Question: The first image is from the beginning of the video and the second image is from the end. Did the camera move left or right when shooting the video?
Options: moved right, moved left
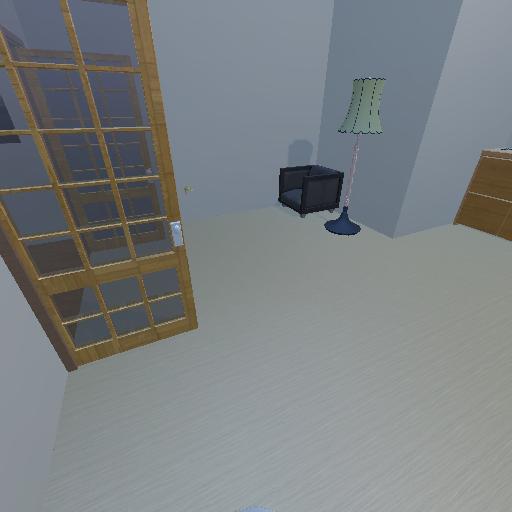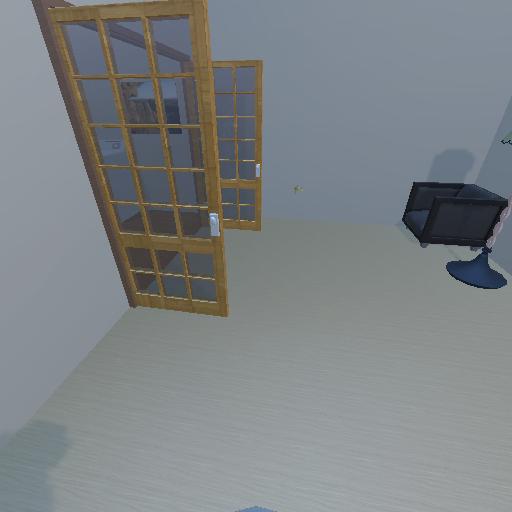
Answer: moved right